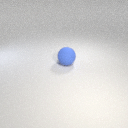
large blue rubber sphere